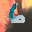
Label: 6